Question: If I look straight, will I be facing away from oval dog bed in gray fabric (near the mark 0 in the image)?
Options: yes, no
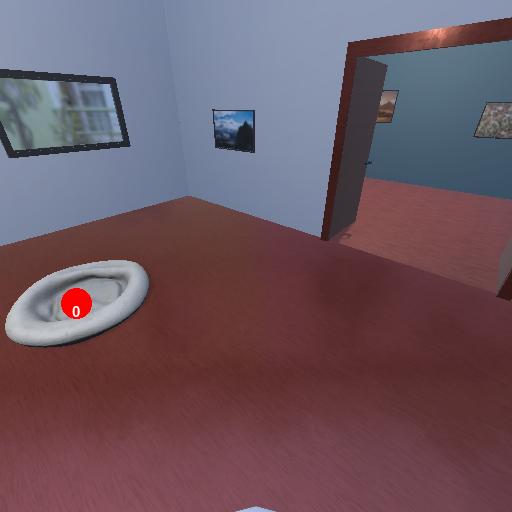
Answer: yes